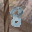
Label: 8